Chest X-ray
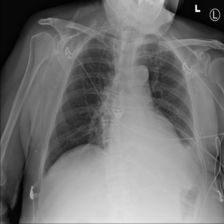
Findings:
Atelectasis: negative
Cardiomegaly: negative
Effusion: negative
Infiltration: positive
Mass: negative
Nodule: negative
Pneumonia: negative
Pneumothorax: negative
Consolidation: negative
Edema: negative
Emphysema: negative
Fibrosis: negative
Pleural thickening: negative
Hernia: negative